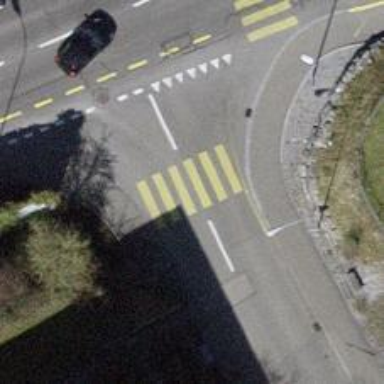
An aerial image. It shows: Marked zebra crossing on the road.